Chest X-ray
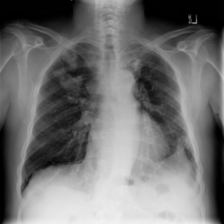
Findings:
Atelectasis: negative
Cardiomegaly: negative
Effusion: negative
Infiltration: negative
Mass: positive
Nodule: negative
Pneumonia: positive
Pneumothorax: negative
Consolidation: negative
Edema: negative
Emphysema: negative
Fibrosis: negative
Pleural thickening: negative
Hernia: negative